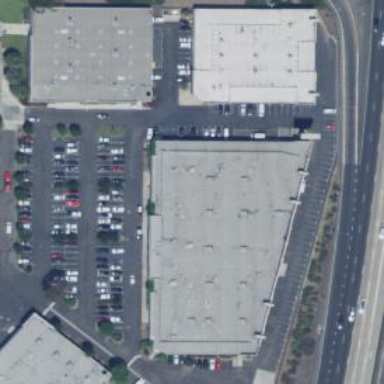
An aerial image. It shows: Retail building.